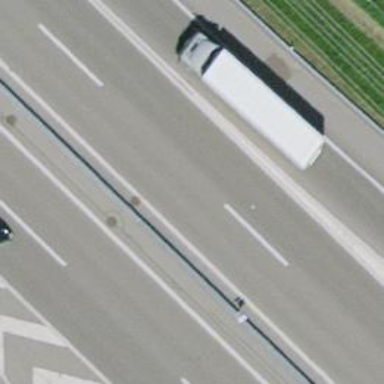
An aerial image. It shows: Asphalt motorway link.